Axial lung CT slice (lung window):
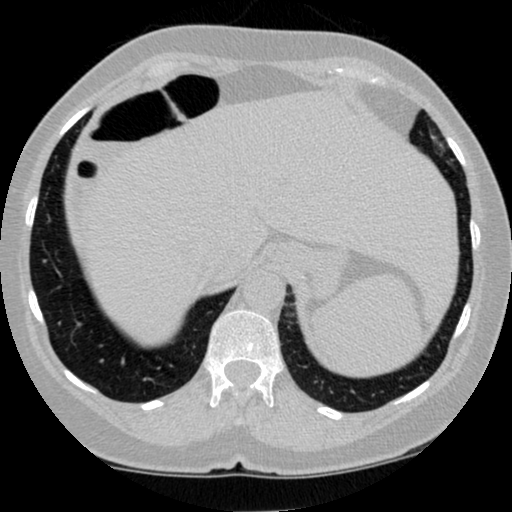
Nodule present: no